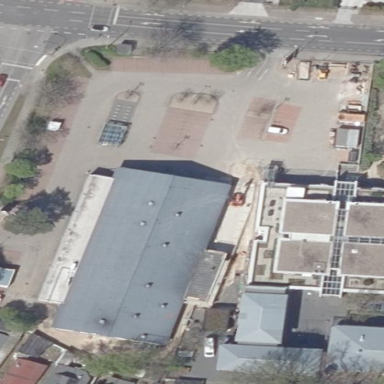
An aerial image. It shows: Supermarket building.